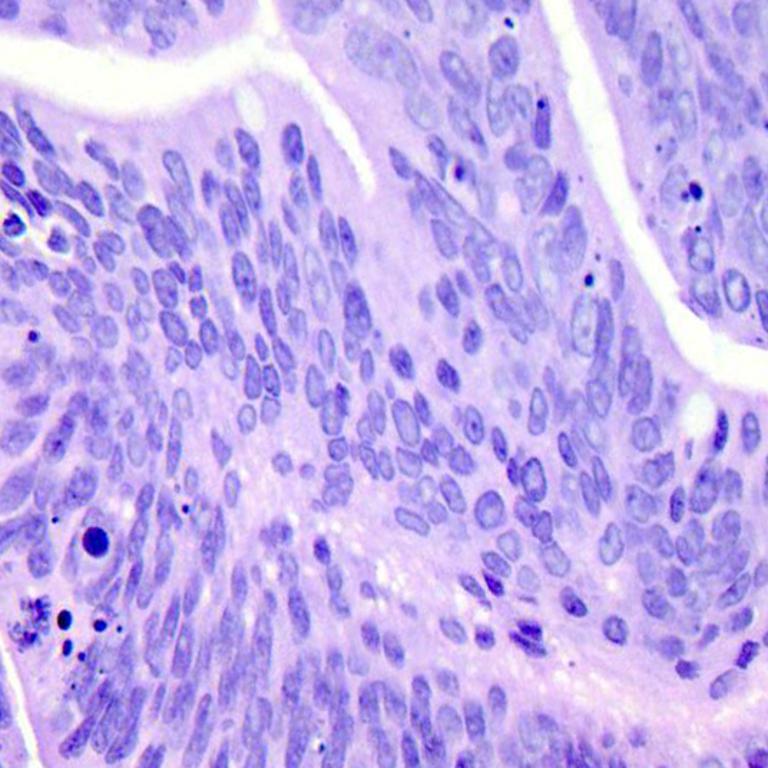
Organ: colon
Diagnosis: adenocarcinomas